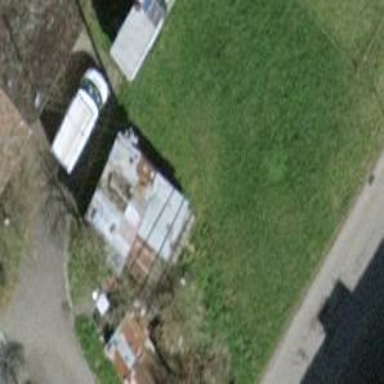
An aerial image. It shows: Building that houses minor distribution power substation.